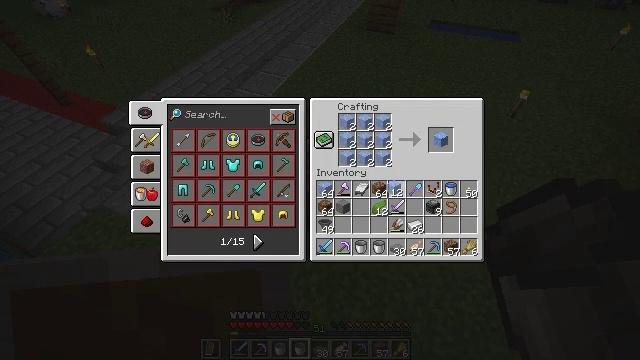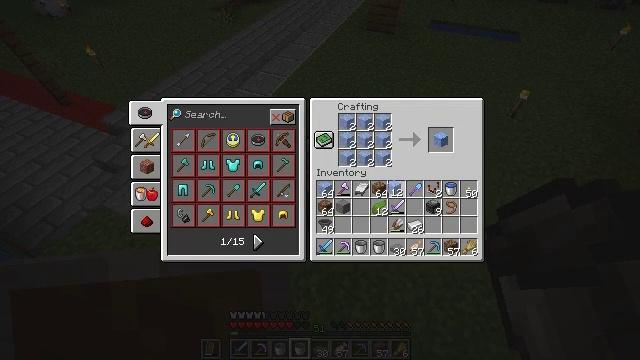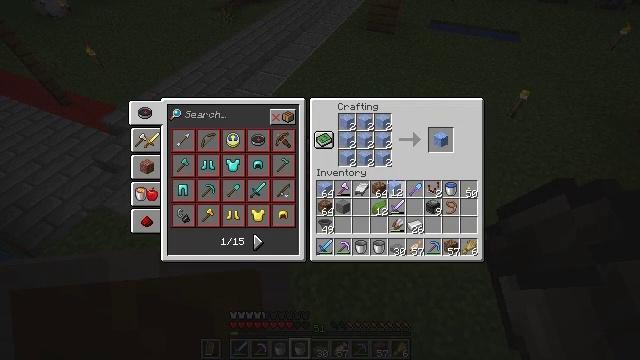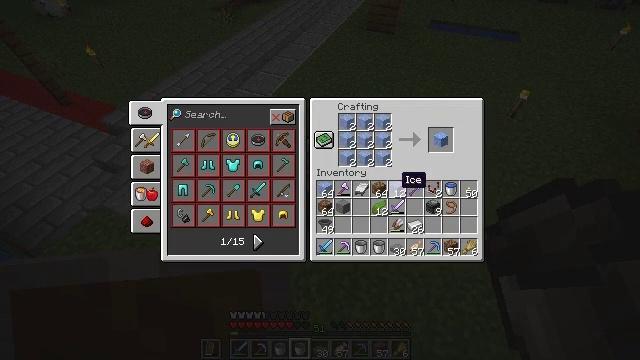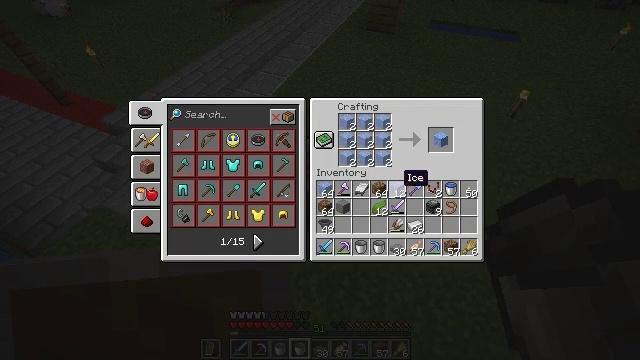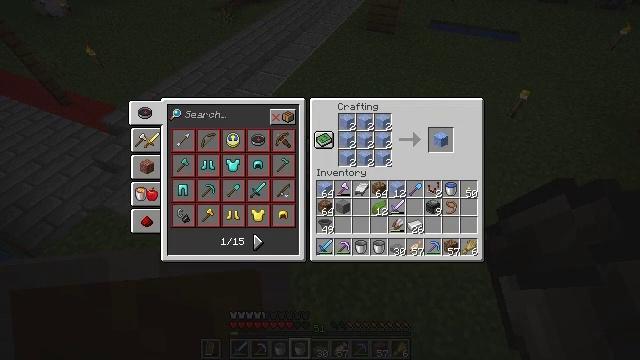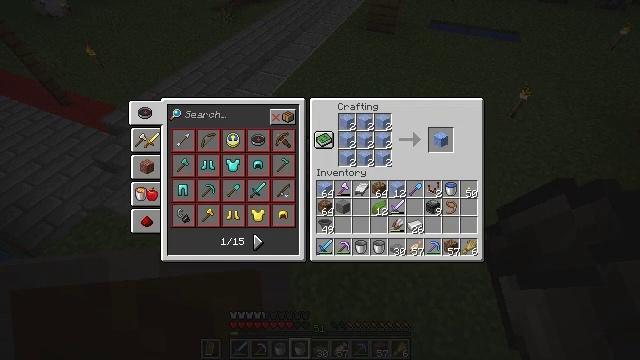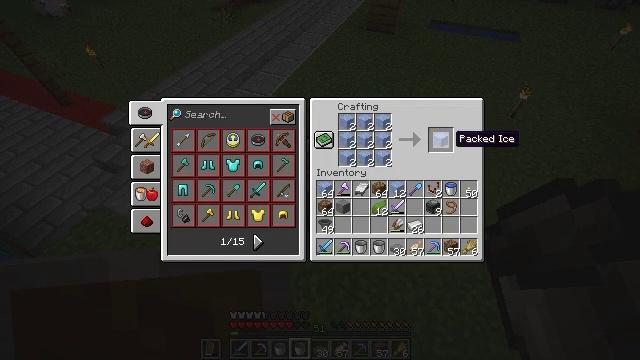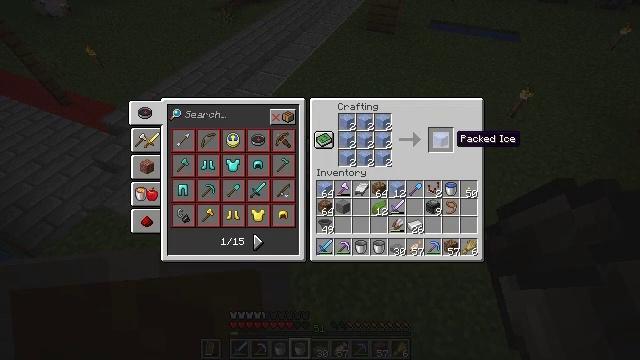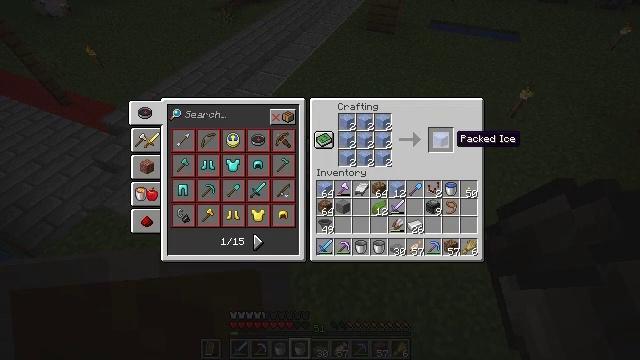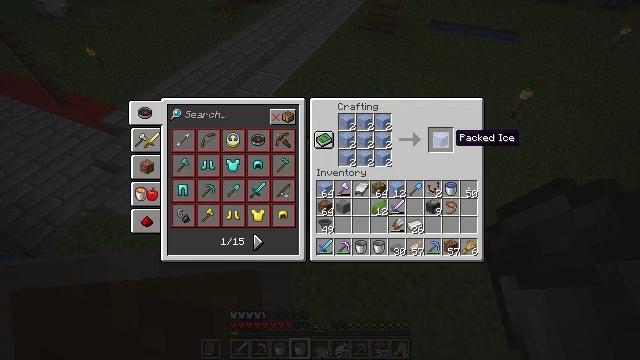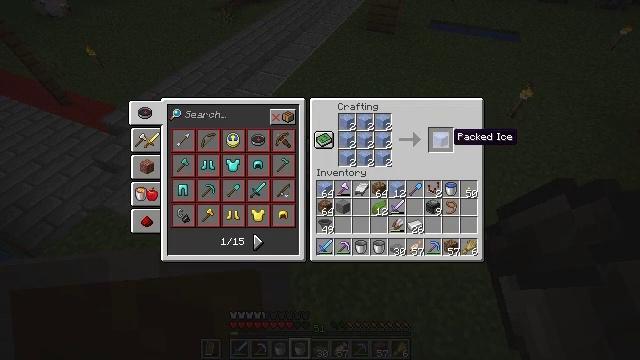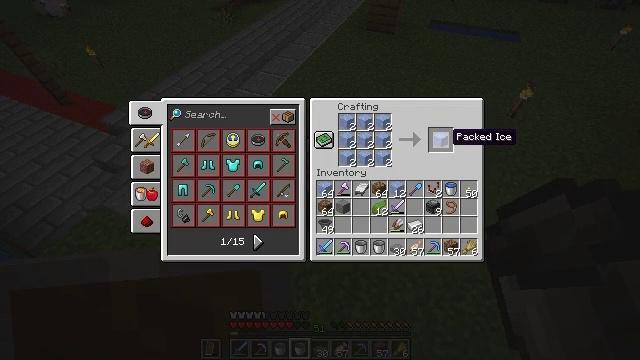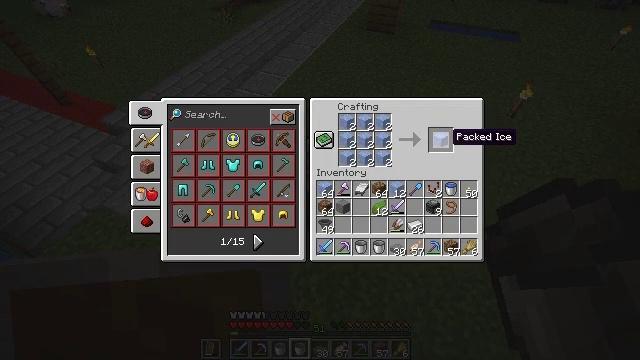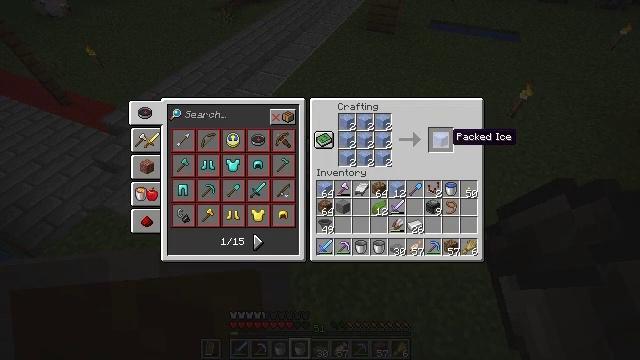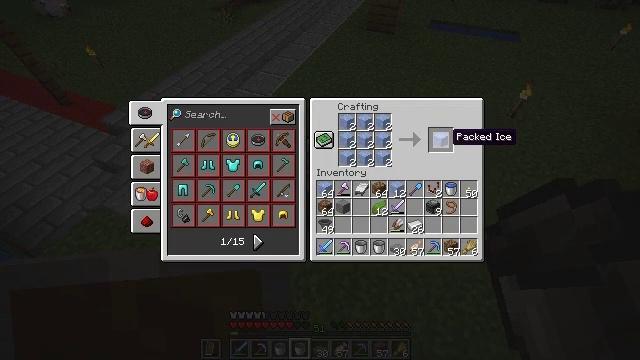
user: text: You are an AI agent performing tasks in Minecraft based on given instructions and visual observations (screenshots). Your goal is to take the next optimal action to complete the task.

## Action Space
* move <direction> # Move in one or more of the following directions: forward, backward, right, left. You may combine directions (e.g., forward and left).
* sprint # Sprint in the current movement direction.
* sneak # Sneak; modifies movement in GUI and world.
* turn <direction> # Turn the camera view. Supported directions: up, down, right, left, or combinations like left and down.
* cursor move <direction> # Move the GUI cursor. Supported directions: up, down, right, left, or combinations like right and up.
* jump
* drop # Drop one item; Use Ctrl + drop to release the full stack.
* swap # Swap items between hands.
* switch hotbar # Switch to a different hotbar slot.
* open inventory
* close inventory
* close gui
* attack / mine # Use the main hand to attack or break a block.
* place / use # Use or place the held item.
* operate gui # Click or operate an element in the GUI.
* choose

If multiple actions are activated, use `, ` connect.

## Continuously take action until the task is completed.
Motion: motion action
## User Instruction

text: Turn regular ice into packed ice at the crafting table.
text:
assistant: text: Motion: operate gui
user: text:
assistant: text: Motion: operate gui
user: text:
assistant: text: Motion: no_op
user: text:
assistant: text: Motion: no_op
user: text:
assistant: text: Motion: cursor move right and up
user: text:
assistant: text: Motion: sneak, cursor move right and up
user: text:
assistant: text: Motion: sneak, cursor move right and up
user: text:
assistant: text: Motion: sneak
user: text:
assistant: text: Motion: sneak
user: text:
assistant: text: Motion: sneak
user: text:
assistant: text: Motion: sneak
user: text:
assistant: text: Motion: sneak
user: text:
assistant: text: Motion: sneak
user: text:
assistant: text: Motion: sneak
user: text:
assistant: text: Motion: sneak
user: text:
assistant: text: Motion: sneak
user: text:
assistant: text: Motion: sneak
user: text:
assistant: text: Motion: sneak, choose
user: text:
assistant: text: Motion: sneak, choose
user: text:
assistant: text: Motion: sneak
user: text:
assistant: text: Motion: sneak
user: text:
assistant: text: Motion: sneak
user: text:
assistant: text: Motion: sneak